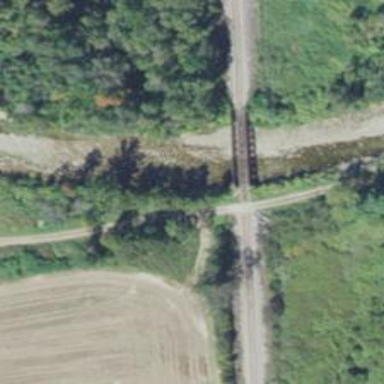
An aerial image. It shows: Railway bridge.